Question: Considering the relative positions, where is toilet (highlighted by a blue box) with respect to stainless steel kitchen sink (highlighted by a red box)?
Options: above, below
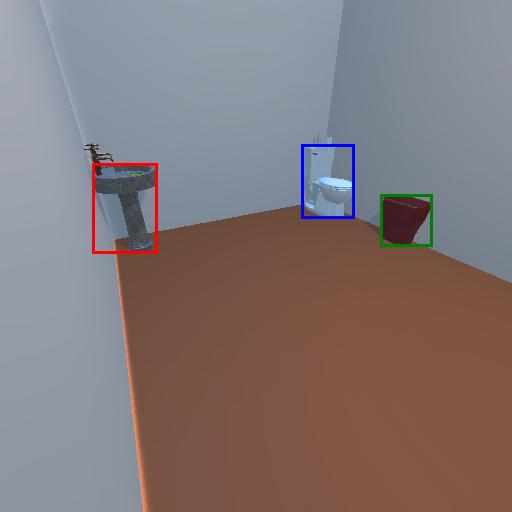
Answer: above